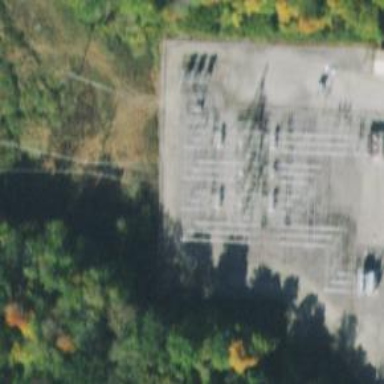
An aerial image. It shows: Switch used for power control.